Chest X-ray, PA view. Patient: 52 years old, sex F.
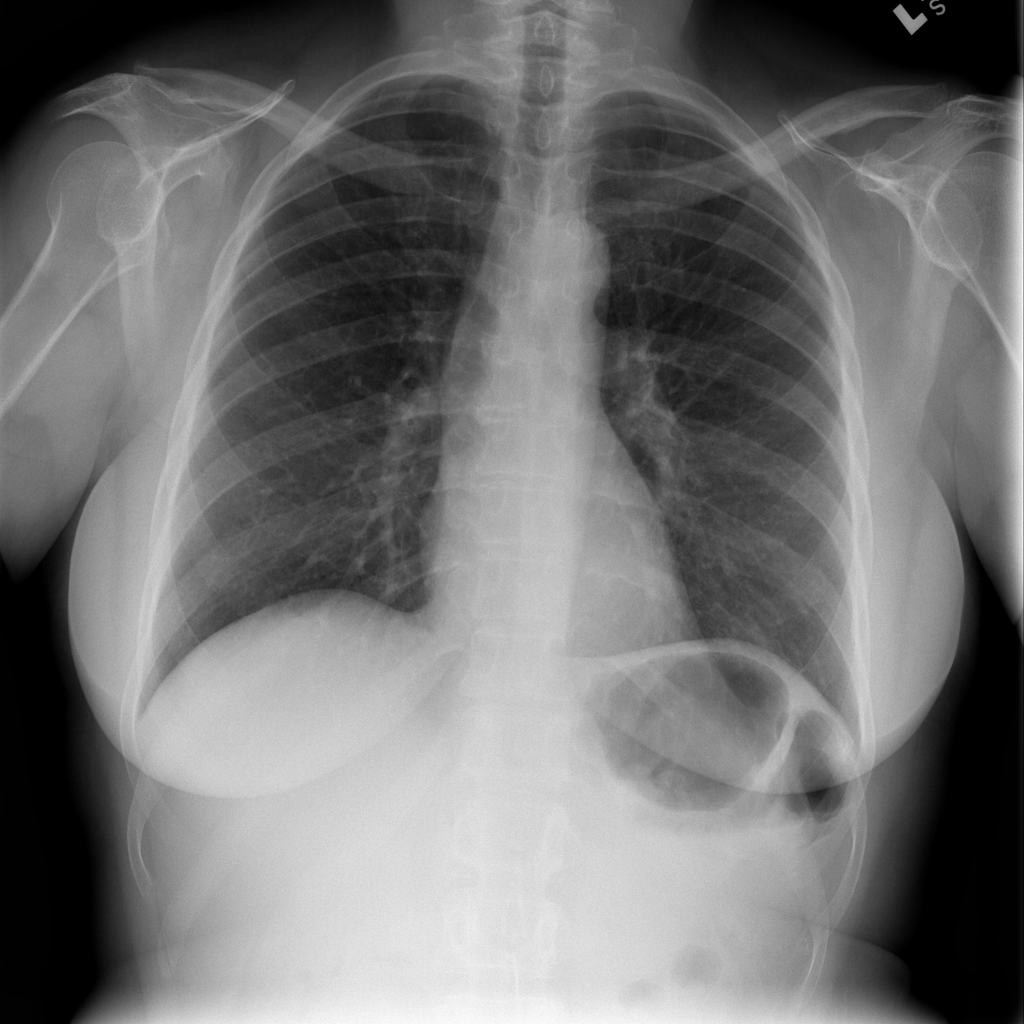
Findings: No Finding